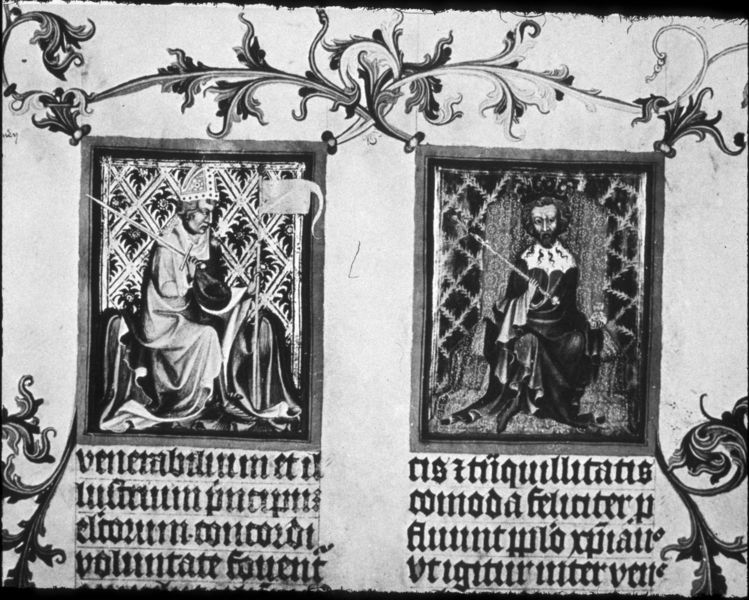
Titel: Die Goldene Bulle
Institution: Wien, Österreichische Nationalbibliothek
Schlagwörter: hand, menschen, ausschnitt, schwarz, weiss, karo, ornament, rahmen, girlande, krone, ranken, schrift, fahne, figuren, bischof, kaiser, könig, papst, thron, detail, ornamente, buch, schwarz weiss, seite, illustration, schwert, text, kopie, buchdruck, buchseite, mittelalter, mitra, tiara, fraktur, handschrift, zepter, szepter, ausschnit, arkanthus, latein, buchmalerei, altdeutsche schrift, unziale, krone e